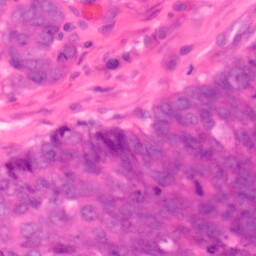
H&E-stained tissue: Colon